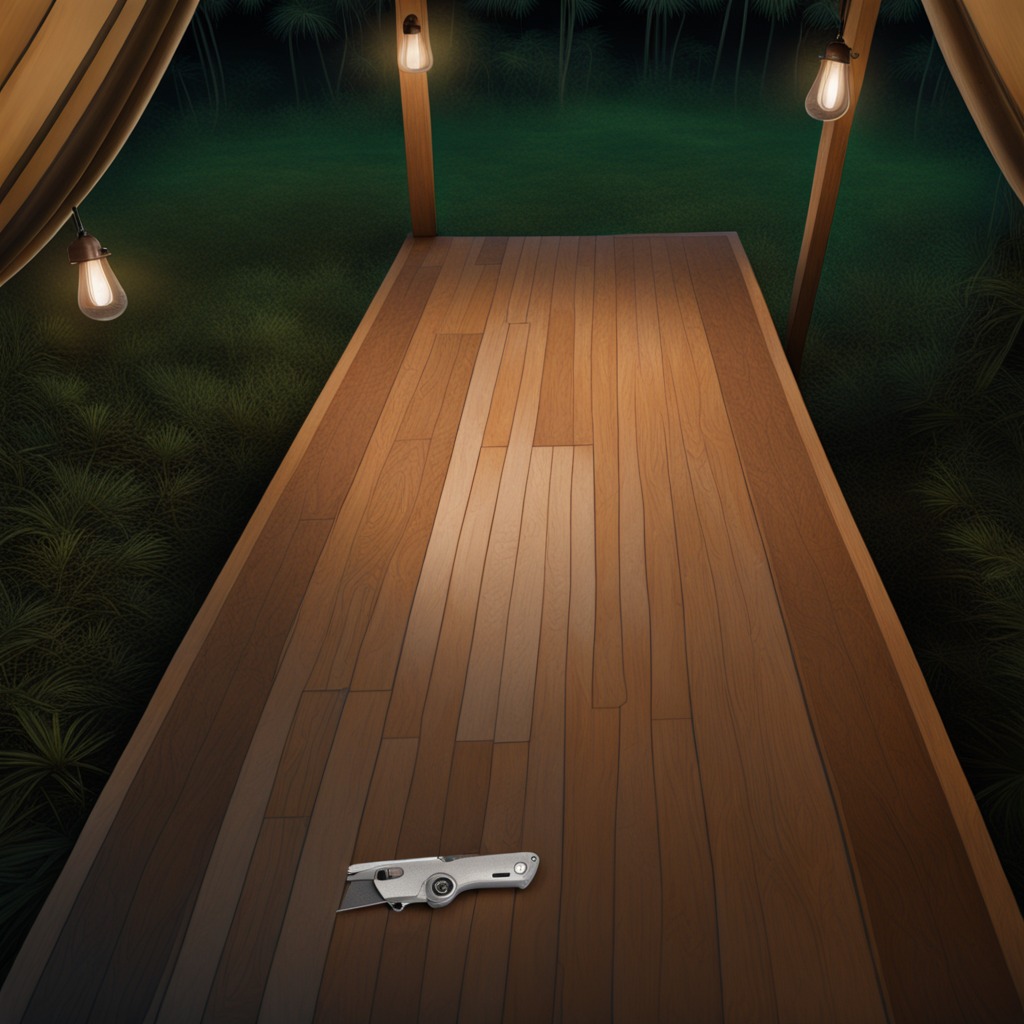
A utility knife is lying on a wooden table inside a jungle field workshop tent at night.